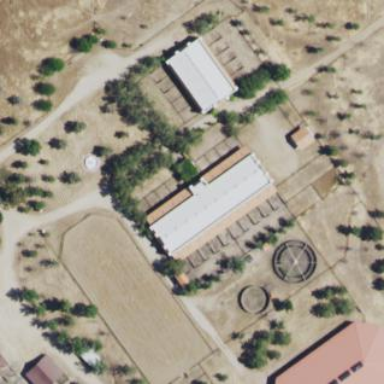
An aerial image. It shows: Stable building.